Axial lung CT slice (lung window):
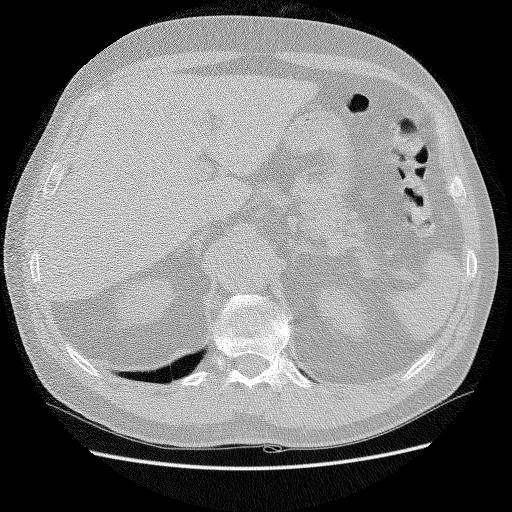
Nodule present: no